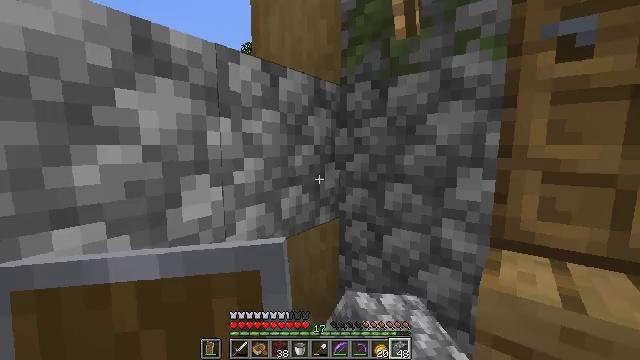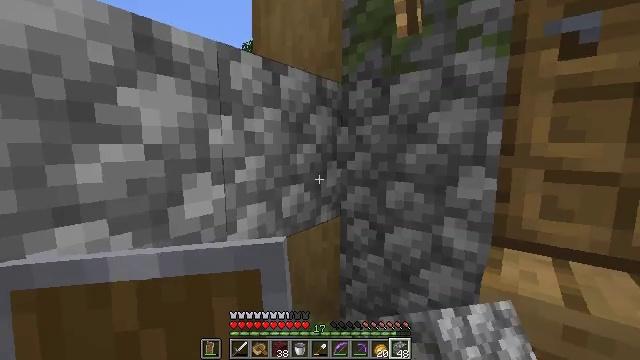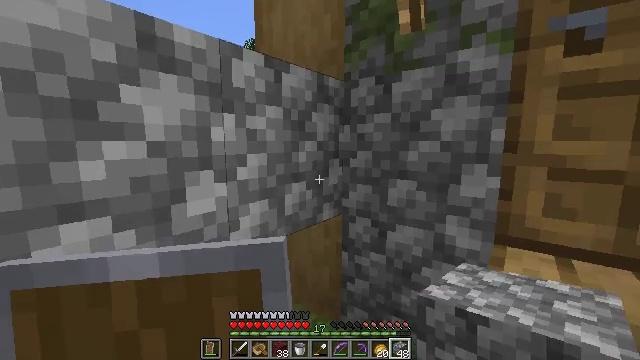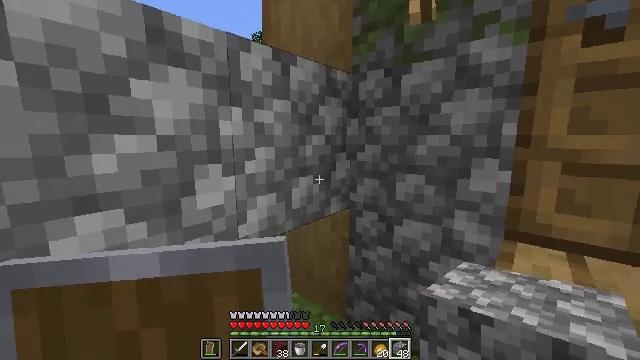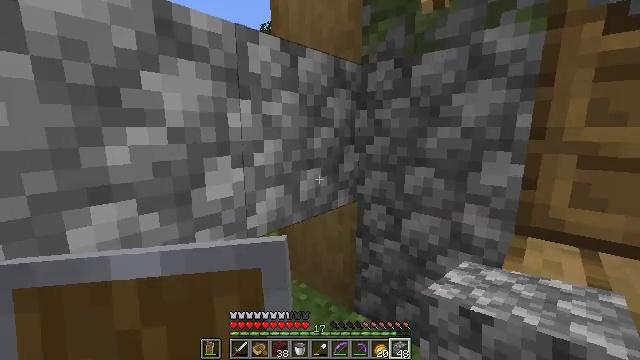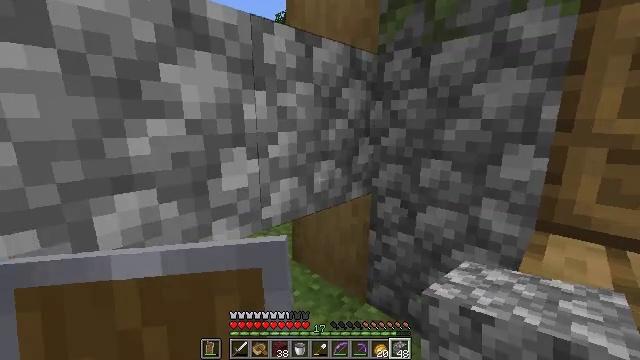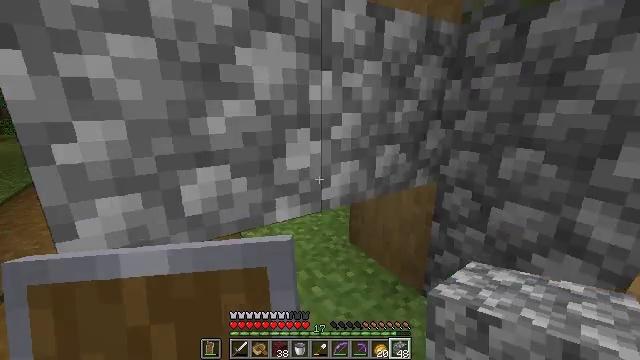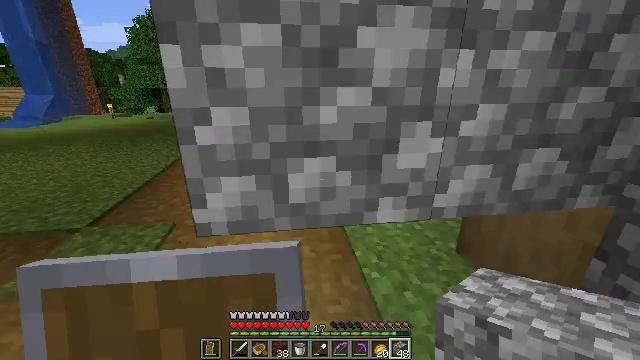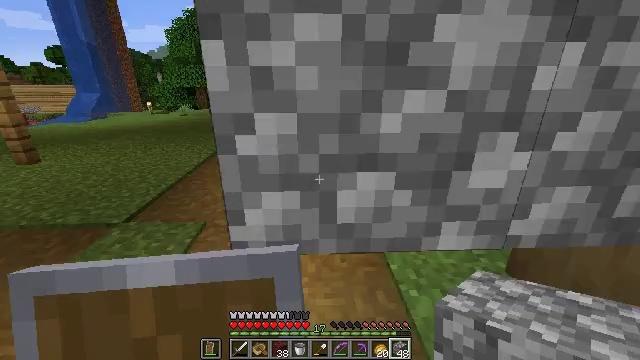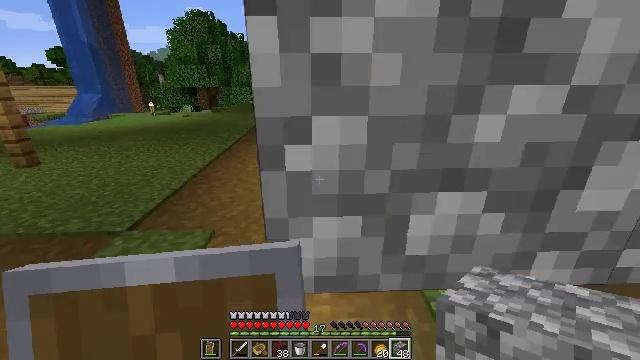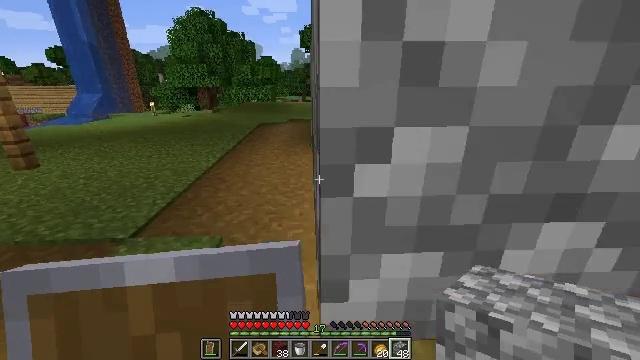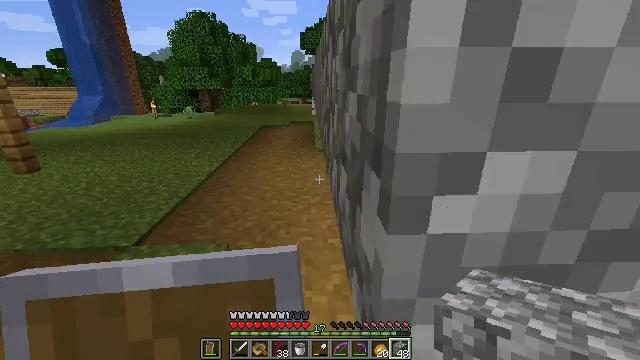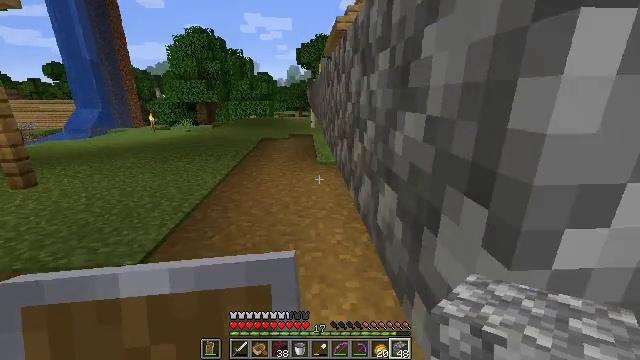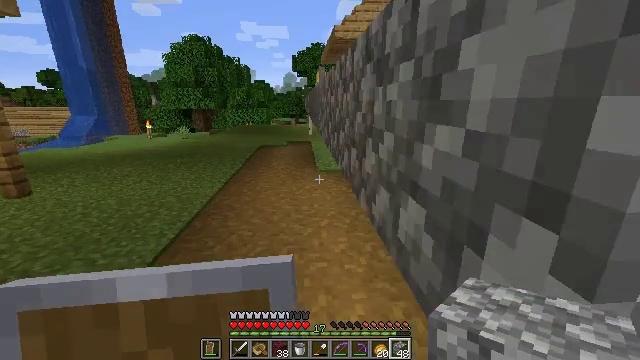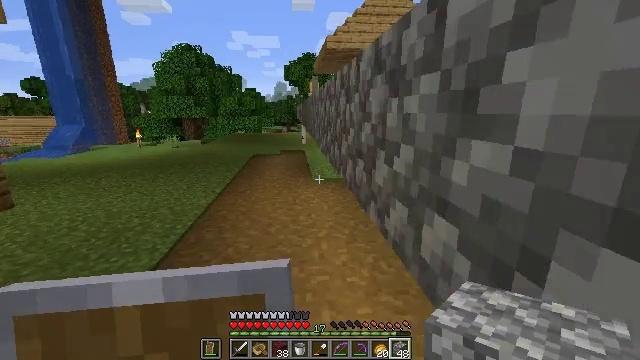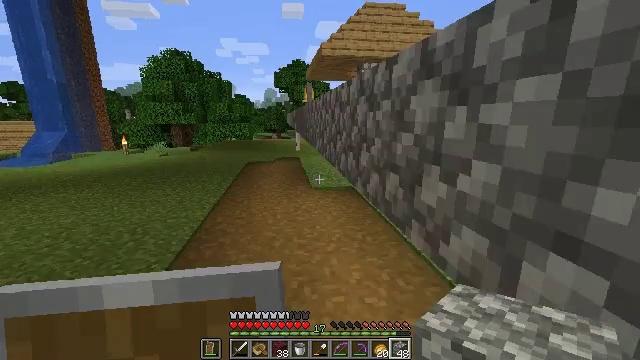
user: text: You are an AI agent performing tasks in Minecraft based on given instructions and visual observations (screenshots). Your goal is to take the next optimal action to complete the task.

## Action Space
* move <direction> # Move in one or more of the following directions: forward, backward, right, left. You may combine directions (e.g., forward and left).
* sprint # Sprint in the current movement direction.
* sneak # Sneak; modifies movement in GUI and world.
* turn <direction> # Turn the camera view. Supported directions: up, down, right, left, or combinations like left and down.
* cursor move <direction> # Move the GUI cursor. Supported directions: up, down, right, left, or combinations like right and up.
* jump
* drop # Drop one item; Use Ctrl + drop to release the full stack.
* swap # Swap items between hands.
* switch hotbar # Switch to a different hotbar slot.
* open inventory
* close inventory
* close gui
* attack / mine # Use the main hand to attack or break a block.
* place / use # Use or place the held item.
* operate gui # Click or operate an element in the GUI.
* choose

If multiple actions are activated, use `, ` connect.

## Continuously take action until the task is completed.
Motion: motion action
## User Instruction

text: Collect cobblestone blocks for construction.
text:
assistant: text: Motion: no_op
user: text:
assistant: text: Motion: no_op
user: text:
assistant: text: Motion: turn left and down
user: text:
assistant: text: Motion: turn left and down
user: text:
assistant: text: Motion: turn left and down
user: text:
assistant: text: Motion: move forward, turn left and down
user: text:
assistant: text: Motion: move forward and move left, turn left and down
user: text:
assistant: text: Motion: move forward and move left, turn left
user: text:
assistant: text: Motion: move forward and move left
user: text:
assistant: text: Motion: move forward and move left
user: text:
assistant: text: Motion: move forward and move left
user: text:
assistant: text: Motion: move forward and move left, turn right and up
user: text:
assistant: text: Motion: move forward and move left, turn up
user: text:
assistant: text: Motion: move forward and move left, turn right and up
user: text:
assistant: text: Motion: move forward and move left, turn right and up
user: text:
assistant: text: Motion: move forward and move left
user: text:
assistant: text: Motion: no_op
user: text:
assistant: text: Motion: no_op
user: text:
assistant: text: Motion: move forward
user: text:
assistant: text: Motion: move forward
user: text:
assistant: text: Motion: move forward
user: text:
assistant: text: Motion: no_op
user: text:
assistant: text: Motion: move forward
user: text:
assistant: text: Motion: move forward
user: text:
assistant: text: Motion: move forward
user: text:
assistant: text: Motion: move forward
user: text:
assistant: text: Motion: move forward, turn left
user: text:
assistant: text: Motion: move forward, turn left
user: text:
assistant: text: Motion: move forward
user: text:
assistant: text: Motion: move forward, turn left